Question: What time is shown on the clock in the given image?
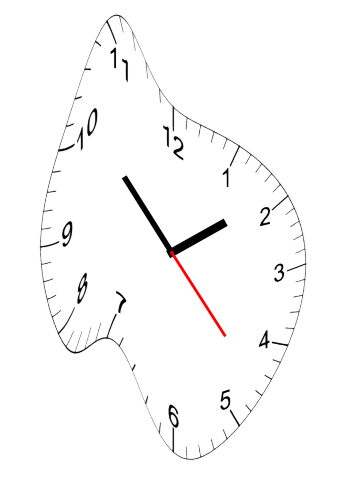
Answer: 01:52:23